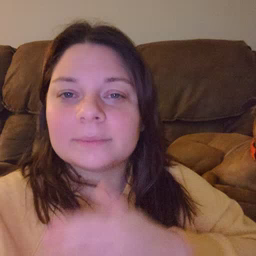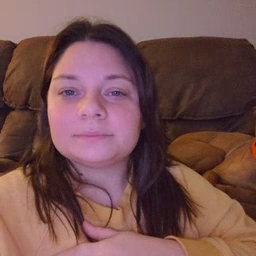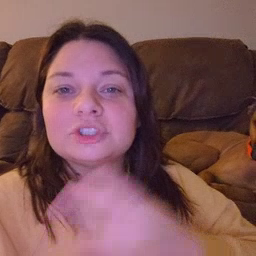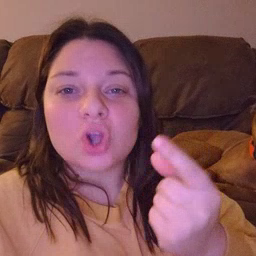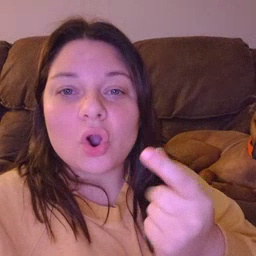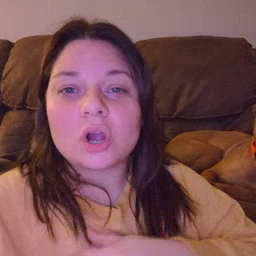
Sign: dog